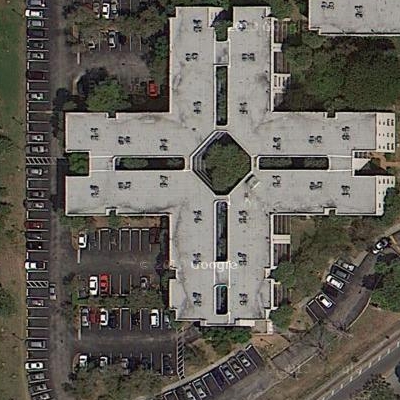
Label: Industry